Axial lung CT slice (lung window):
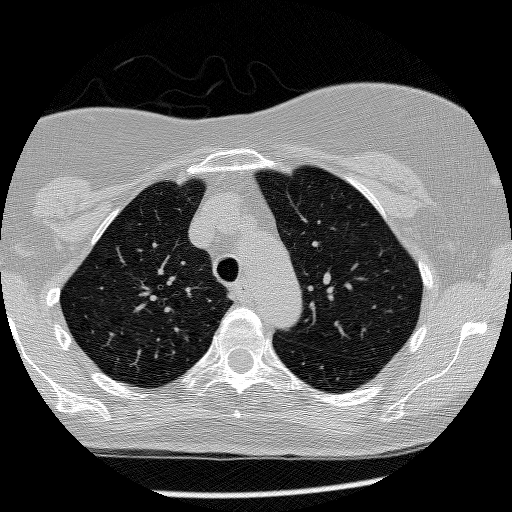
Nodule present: no